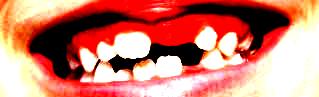
Condition: hypodontia